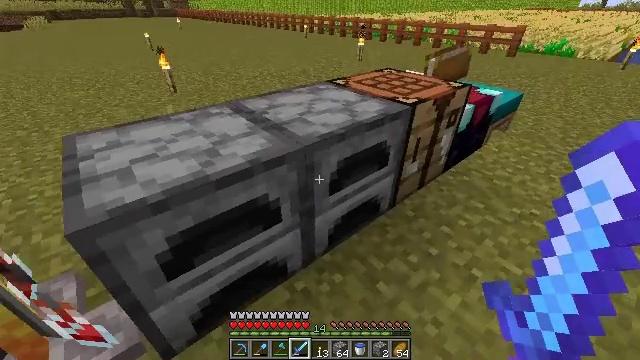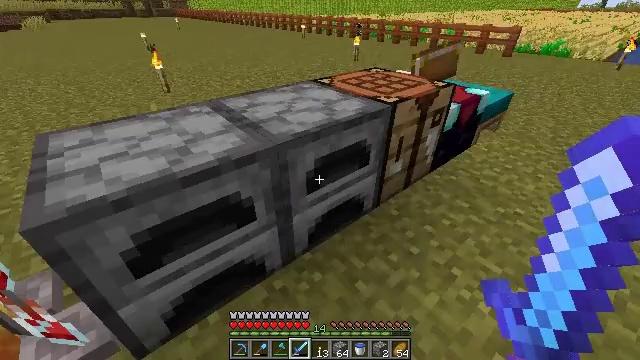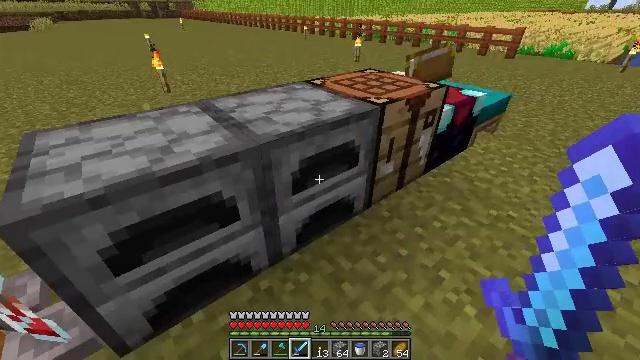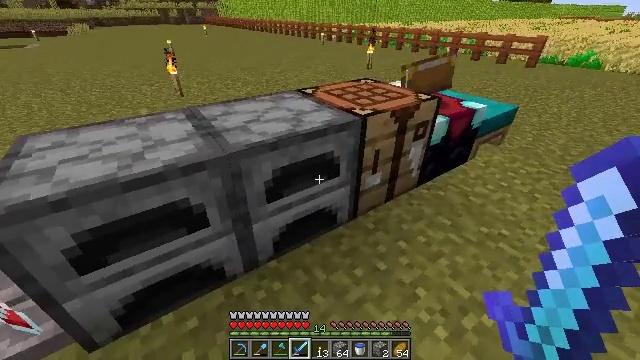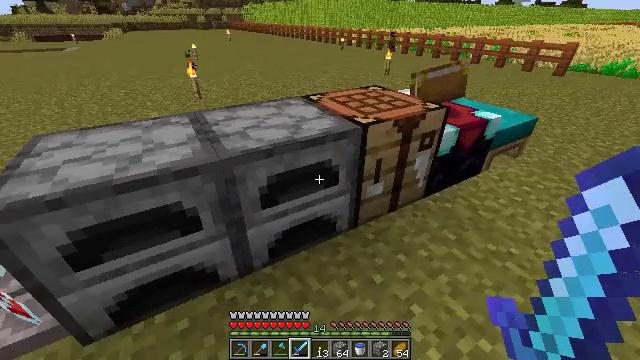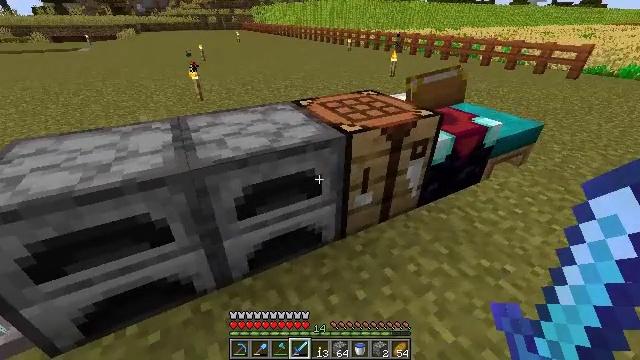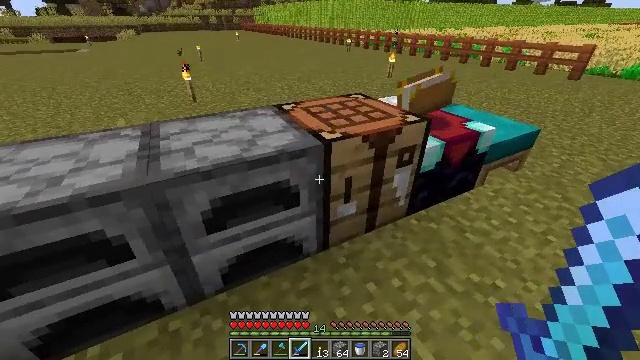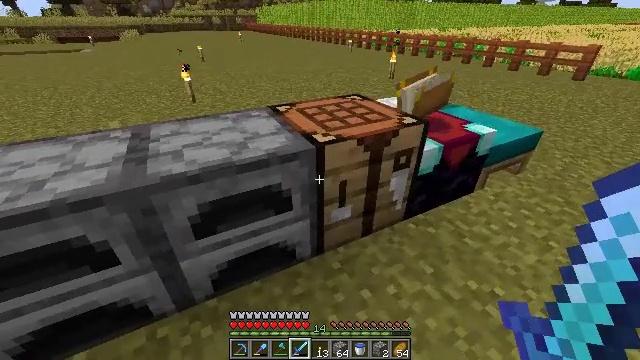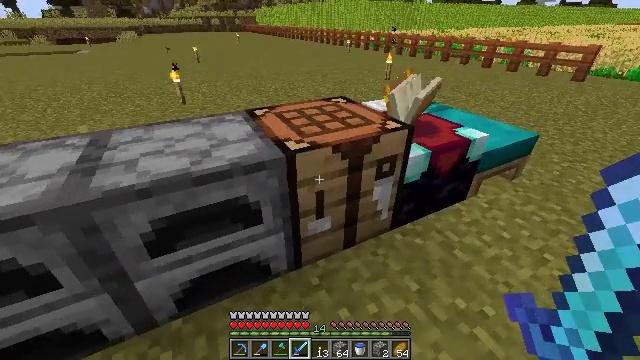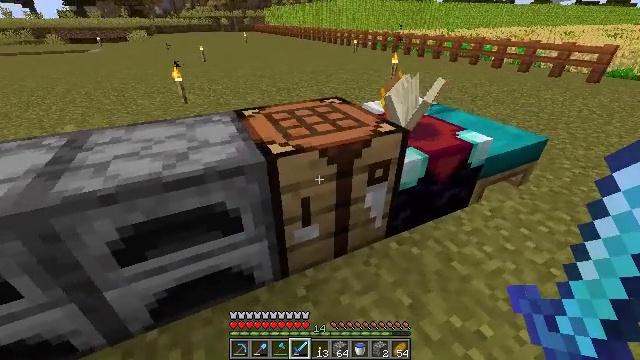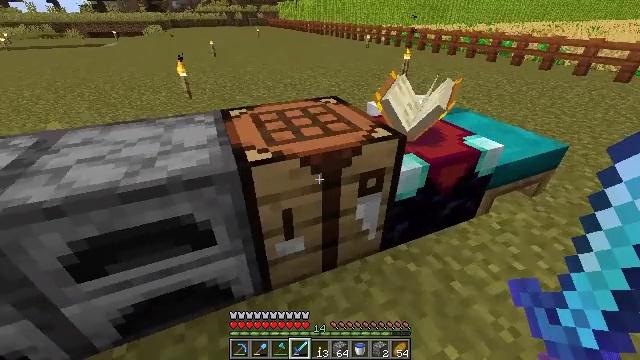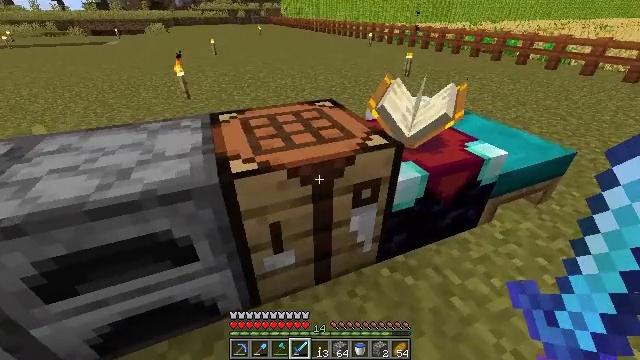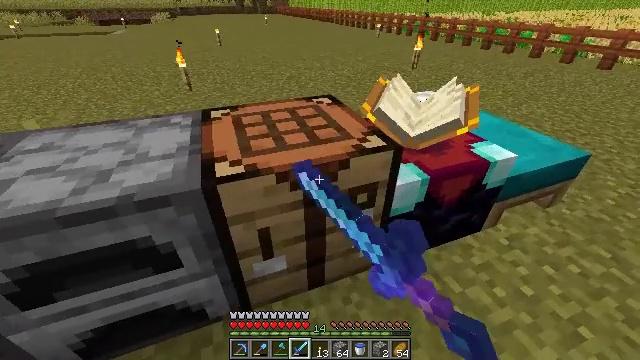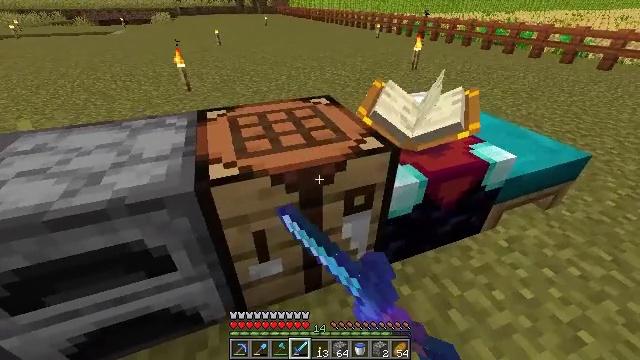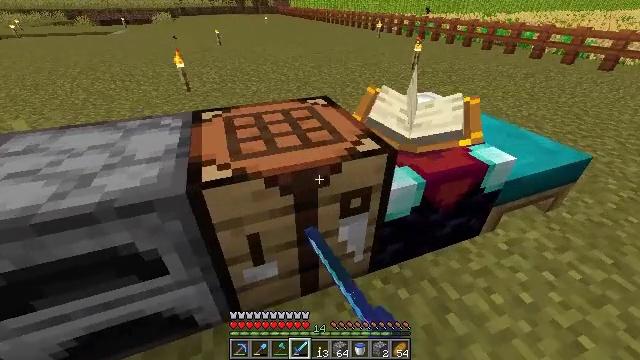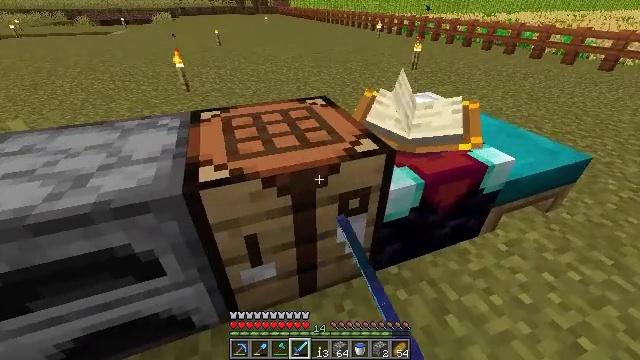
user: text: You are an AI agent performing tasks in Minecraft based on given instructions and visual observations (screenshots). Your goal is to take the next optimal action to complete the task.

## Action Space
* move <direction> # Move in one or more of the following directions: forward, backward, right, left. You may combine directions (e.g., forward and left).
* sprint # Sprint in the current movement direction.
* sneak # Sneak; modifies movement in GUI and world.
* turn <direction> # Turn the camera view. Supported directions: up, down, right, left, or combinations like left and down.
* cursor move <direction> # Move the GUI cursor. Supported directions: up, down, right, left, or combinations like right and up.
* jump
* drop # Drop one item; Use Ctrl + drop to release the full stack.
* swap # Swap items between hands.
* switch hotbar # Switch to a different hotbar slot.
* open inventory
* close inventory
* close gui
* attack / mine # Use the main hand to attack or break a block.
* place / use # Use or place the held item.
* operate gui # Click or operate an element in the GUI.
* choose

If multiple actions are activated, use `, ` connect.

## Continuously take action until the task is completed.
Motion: motion action
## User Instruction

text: Put blaze rod and cobblestones in the crafting grid to make a brewing stand.
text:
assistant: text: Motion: move right
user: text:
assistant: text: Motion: move right
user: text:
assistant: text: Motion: move right, turn left and up
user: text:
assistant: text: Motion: move forward and move right, turn left
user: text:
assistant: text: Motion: move forward and move right, turn left
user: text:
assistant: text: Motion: move forward and move right
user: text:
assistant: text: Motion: move forward and move right
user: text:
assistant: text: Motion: move forward and move right
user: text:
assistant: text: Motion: move forward and move right, turn left
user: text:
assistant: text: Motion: move forward, turn left
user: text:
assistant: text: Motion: use / place
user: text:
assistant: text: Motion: turn left and down, use / place
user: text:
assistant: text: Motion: use / place
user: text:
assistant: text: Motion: use / place
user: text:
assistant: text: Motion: no_op
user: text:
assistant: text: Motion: open gui
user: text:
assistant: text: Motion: no_op
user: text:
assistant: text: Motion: cursor move left
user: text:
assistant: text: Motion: cursor move left and up
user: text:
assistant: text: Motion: cursor move left and up
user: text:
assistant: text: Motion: cursor move left and up
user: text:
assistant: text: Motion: no_op
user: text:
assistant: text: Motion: no_op
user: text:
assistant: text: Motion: no_op
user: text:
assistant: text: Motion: no_op
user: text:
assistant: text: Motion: no_op
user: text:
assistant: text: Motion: no_op
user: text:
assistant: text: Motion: no_op
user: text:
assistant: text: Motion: operate gui
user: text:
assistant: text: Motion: operate gui